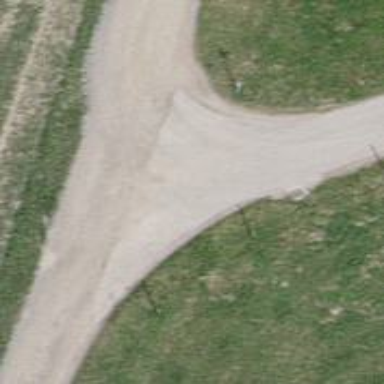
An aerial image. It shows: Paved track with grade1 tracktype.